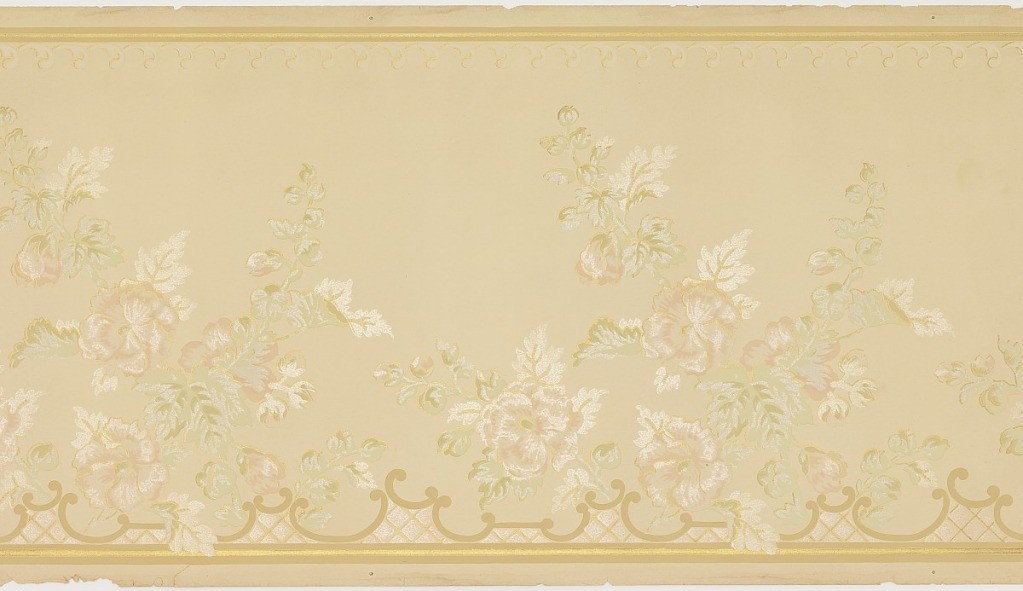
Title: Frieze
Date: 1905–1915
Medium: Machine-printed paper, liquid mica
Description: Very stylized floral deisgn, printed in very muted, subtle colors on tan ground. Scalloped trellis along bottom edge.